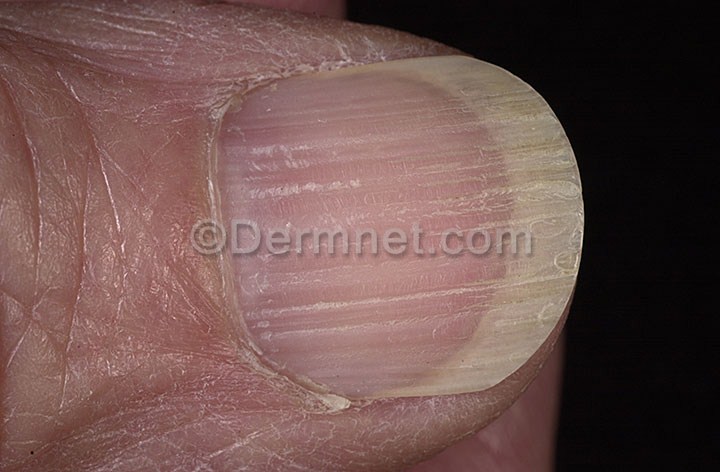
Disease: Nail Fungus and other Nail Disease